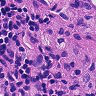
Metastatic tissue present: no